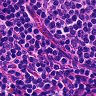
Metastatic tissue present: no